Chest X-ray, AP view. Patient: 67 years old, sex F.
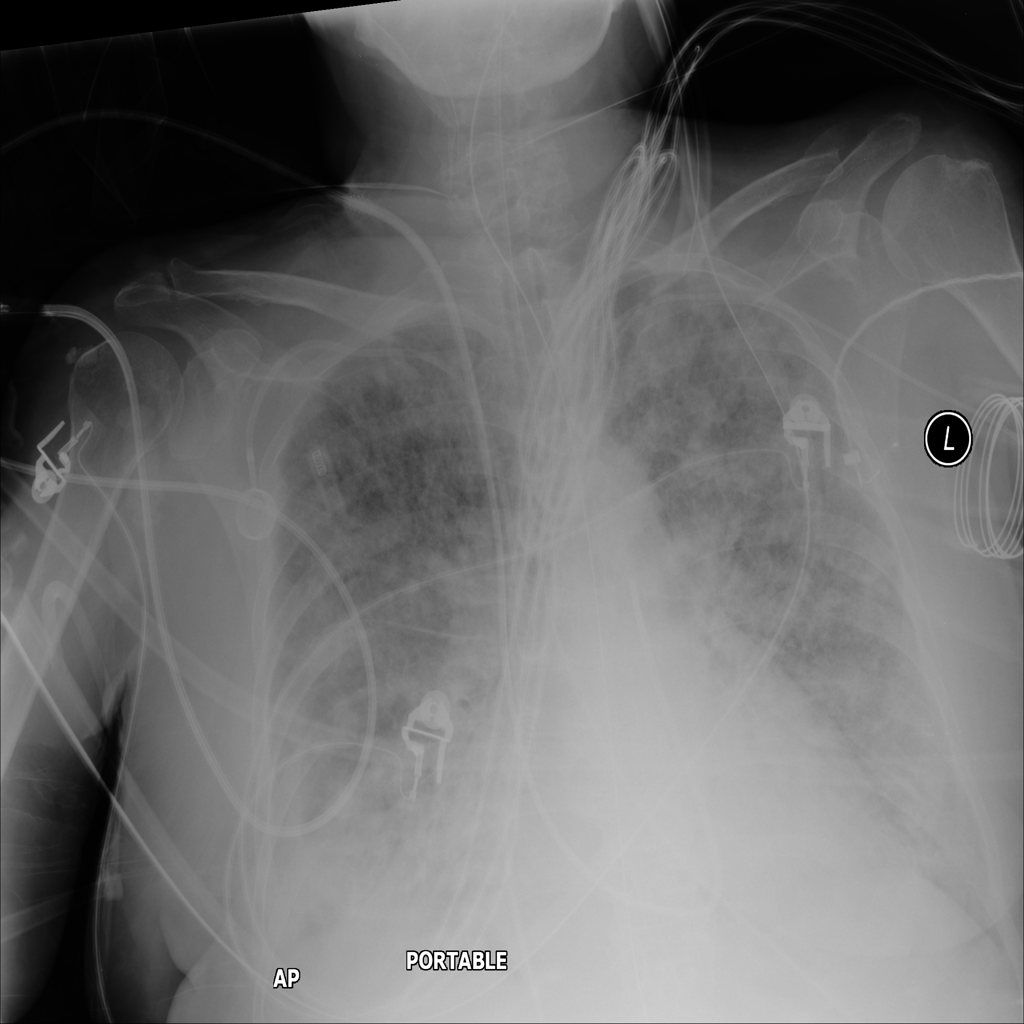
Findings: Effusion, Infiltration